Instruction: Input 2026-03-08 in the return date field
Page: home
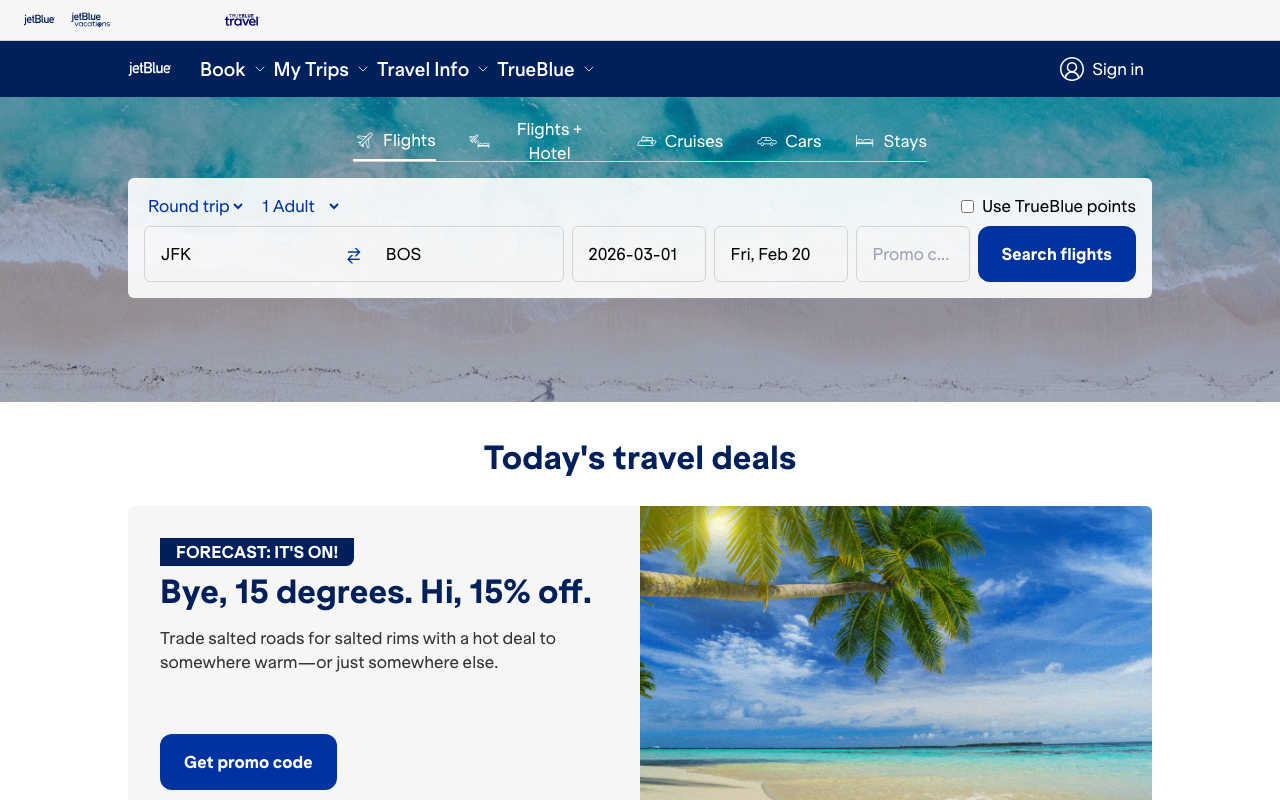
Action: type